Interaction volume radius: 5 \u00c5
Interaction volume height: 10 \u00c5
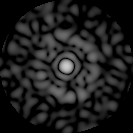
Disorder parameter: 0.8097